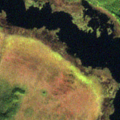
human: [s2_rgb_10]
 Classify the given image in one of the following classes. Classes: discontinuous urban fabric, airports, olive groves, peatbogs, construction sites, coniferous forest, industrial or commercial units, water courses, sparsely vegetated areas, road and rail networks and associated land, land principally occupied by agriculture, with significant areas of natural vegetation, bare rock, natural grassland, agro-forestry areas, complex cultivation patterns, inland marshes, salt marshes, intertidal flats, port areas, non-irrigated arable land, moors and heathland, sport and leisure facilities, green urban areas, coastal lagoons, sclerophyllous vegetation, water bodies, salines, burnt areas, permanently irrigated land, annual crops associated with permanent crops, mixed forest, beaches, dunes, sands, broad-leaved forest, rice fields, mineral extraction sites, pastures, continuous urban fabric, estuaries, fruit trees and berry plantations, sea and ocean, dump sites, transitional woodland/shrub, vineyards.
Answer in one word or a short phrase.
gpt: coniferous forest, mixed forest, peatbogs, water courses